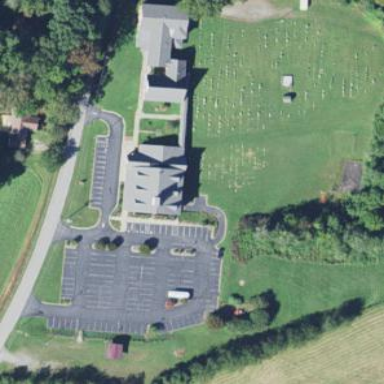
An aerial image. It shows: Place of worship.